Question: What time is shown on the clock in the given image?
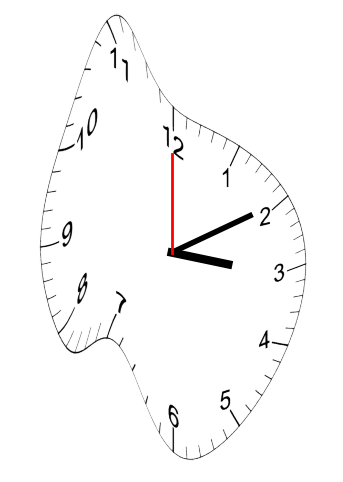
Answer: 03:10:00